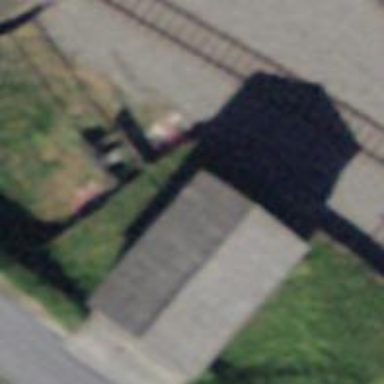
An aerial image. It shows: Railway buffer stop.